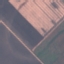
Land use / land cover class: AnnualCrop